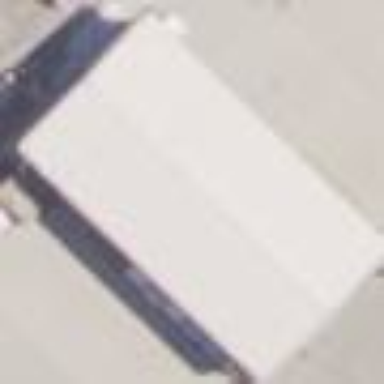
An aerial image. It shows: Hangar at the airport.